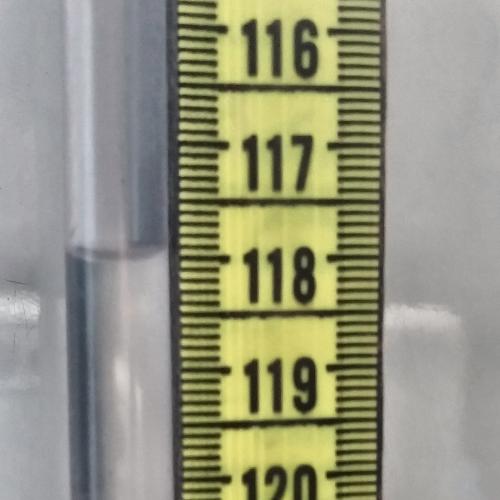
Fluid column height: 118.0 cm